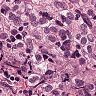
Metastatic tissue present: yes